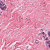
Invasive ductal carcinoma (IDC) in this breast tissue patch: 0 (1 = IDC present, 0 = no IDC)